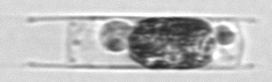
Label: Hemiaulus